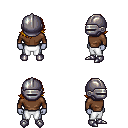
a pixel art fantasy rpg character, male body template, dark elf, purple skin, brown long-sleeve shirt, white pants, blonde swoop hairstyle, metal helm, metal boots, four views (front, back, left, right), 2x2 character sprite sheet, small pixel art, hard edges, no anti-aliasing